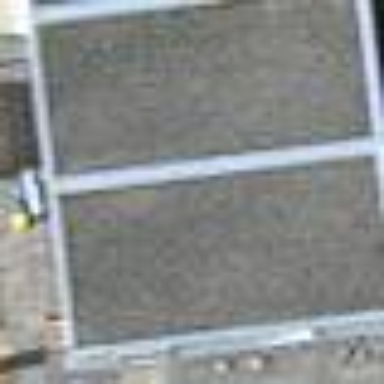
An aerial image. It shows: Garage building.